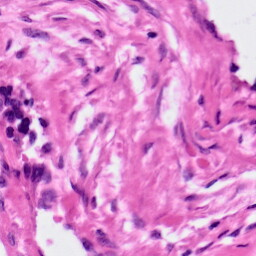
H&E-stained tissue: Ovarian